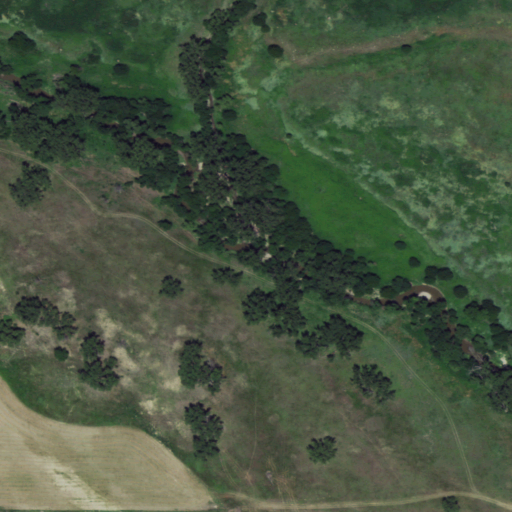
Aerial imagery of valley in Kansas named Hay Hollow containing grassland, cultivated crops, woody wetlands, herbaceous wetlands, and open development